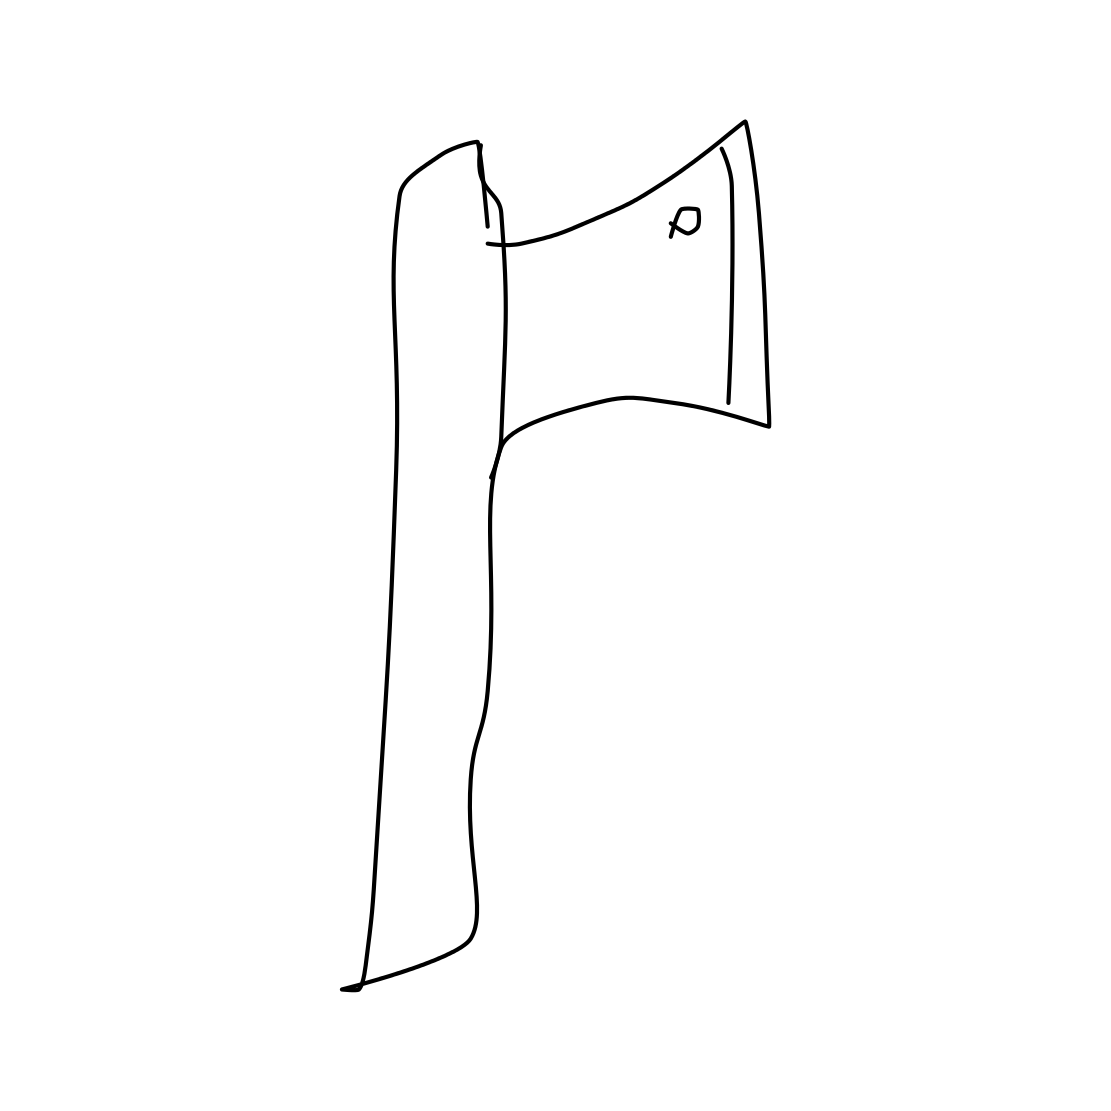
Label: axe